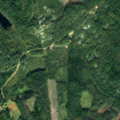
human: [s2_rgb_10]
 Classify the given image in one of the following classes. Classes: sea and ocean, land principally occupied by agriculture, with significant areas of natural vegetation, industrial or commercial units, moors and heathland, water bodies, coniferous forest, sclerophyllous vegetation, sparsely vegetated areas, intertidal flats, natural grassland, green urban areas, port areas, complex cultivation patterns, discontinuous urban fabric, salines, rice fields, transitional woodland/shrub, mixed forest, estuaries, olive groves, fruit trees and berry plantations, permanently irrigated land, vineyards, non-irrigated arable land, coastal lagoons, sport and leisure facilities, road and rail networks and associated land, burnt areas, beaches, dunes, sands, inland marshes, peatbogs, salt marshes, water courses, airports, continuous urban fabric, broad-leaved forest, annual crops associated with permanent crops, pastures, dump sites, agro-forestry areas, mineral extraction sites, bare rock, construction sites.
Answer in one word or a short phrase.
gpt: coniferous forest